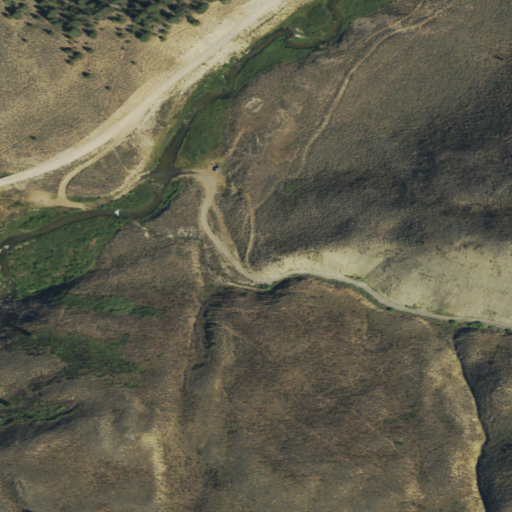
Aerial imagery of valley in Colorado named Doctor Gulch containing shrub, herbaceous wetlands, evergreen forest, woody wetlands, and grassland